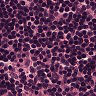
Metastatic tissue present: no